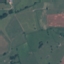
Label: Pasture